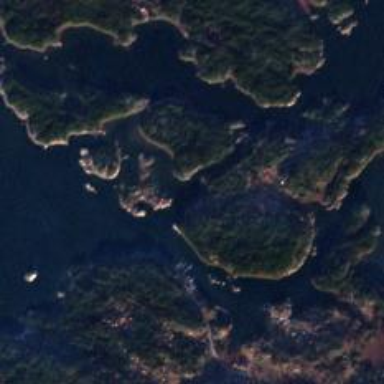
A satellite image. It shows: Beautiful bay with natural surroundings.